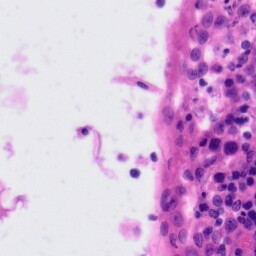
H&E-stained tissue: Tonsil